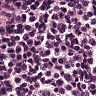
Metastatic tissue present: no